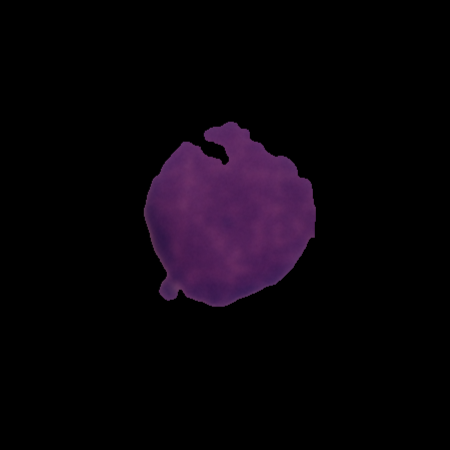
Label: healthy